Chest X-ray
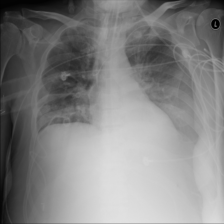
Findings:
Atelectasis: negative
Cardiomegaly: negative
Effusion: positive
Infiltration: negative
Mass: negative
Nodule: negative
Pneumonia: negative
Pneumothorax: negative
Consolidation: negative
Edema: negative
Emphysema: negative
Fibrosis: negative
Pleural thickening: negative
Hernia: negative